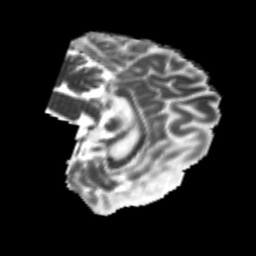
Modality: MD
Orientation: sagittal
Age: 23
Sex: female
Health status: healthy
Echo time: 0.074 s